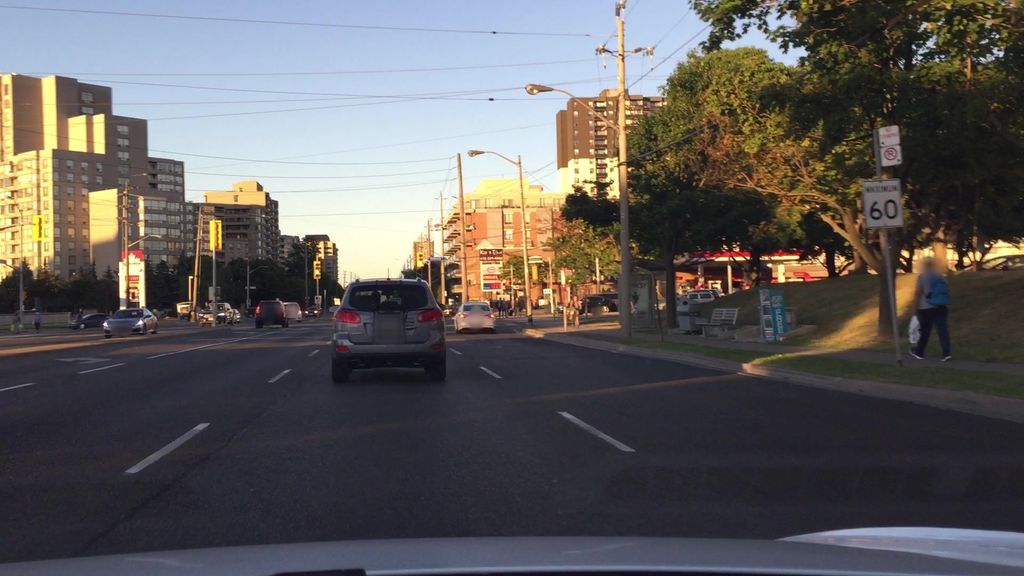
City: toronto